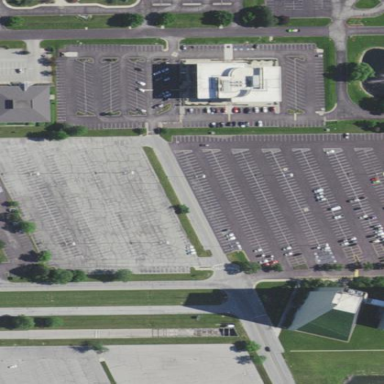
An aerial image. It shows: Parking area with surface.